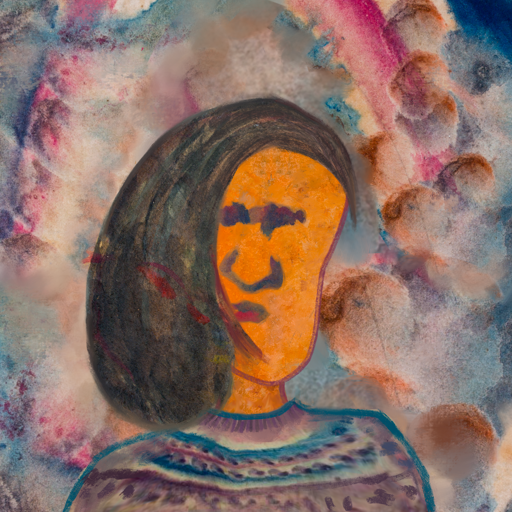
Background: Rupkatha, Head And Neck Front: Hypocrite, Face Front: In_The_Sun, Bust: HillGirl, Hair Front: Gypsy_Mother, Head Accessory: Blank, Second Necklace: Blank, Necklace: Blank, Baby: Blank